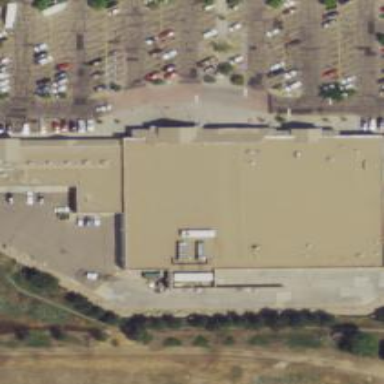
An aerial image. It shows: Supermarket.